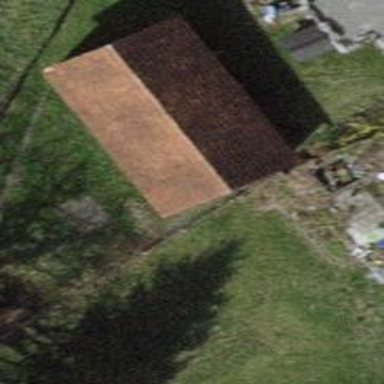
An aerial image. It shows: Shed building.